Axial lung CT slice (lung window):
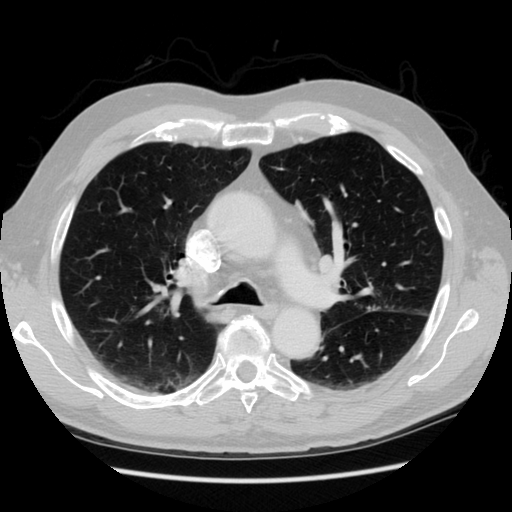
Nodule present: no